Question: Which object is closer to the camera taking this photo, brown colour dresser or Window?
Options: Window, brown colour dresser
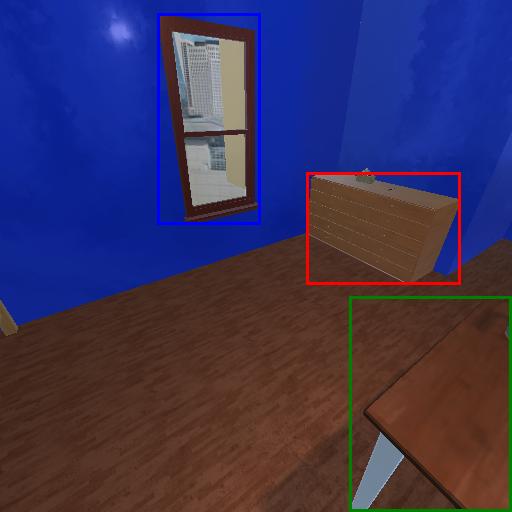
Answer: Window